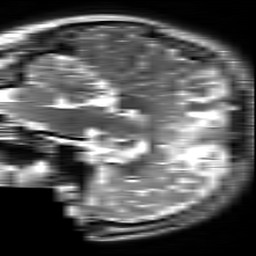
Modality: T2w
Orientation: sagittal
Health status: ill
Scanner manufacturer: siemens
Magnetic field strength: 3 T
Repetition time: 5 s
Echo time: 0.089 s